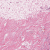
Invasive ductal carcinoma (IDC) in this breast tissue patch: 1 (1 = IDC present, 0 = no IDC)